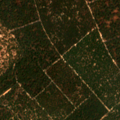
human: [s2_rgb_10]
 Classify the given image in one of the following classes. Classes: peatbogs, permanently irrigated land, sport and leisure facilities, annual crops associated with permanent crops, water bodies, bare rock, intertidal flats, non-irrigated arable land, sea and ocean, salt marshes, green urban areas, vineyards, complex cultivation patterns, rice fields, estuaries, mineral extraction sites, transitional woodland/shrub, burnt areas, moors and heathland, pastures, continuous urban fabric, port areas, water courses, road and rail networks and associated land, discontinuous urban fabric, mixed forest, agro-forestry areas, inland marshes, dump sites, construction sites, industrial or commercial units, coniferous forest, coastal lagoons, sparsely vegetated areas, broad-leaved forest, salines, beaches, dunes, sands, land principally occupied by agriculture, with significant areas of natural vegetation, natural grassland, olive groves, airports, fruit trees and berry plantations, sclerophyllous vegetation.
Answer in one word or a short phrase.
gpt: broad-leaved forest, coniferous forest, mixed forest